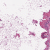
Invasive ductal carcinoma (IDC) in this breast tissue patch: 0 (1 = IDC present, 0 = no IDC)